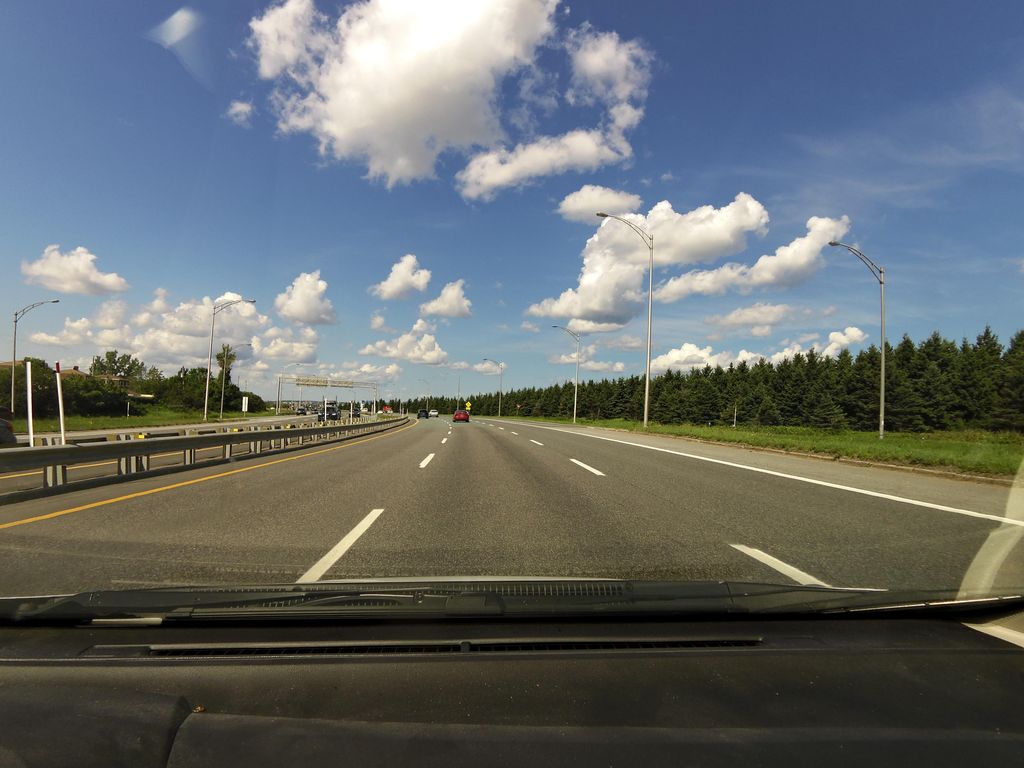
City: quebec_city